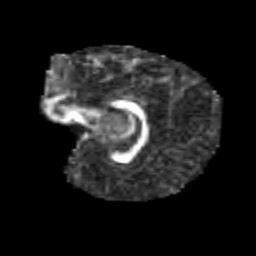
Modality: FA
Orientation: sagittal
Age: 6
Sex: male
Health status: healthy